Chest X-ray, PA view. Patient: 62 years old, sex M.
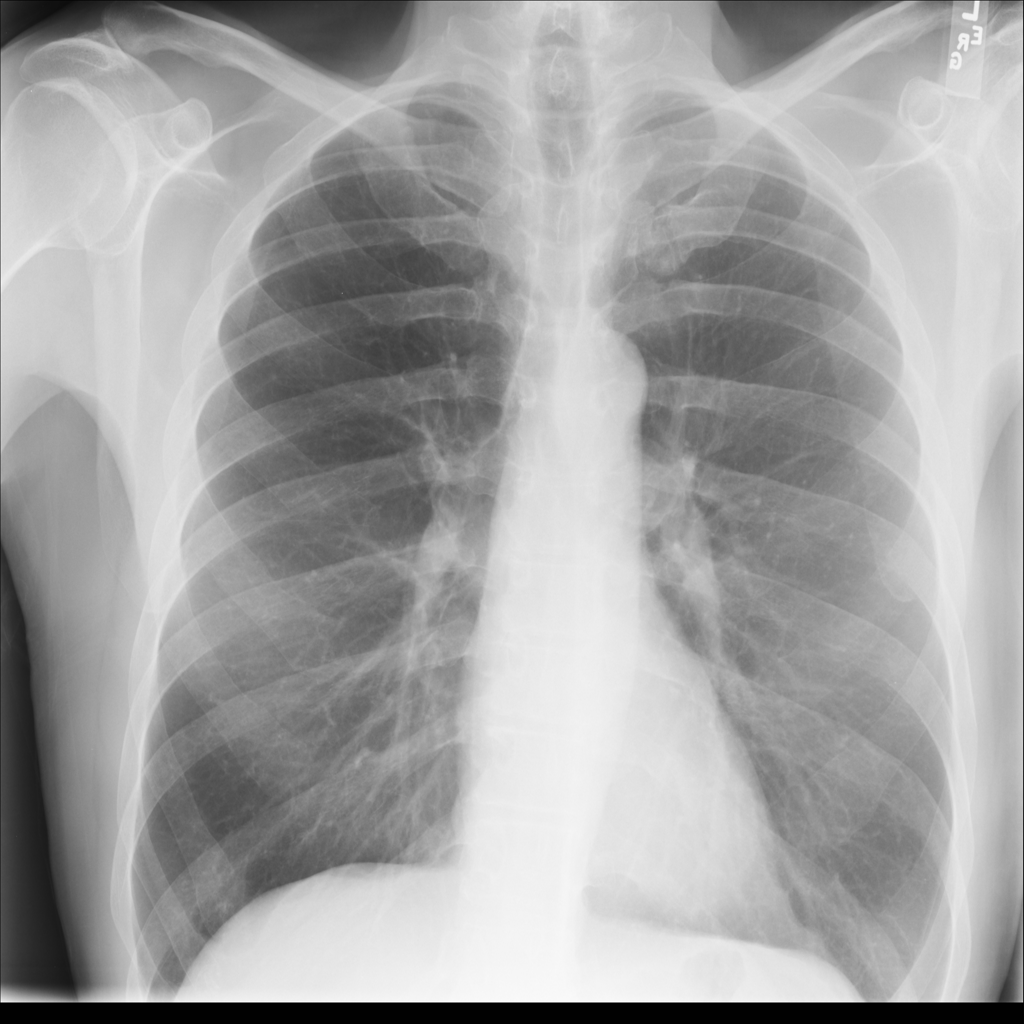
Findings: No Finding